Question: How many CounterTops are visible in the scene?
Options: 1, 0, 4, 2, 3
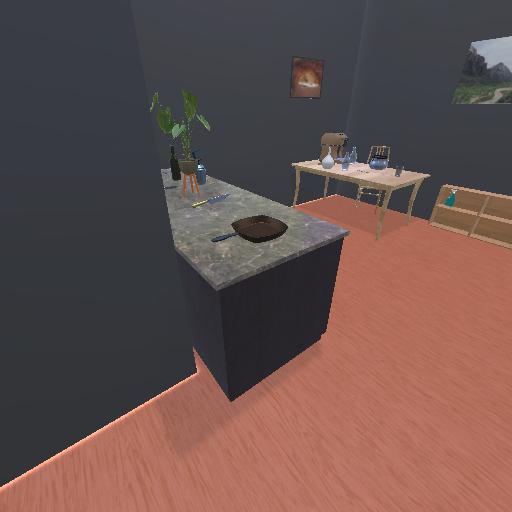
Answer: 1